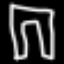
Label: pants